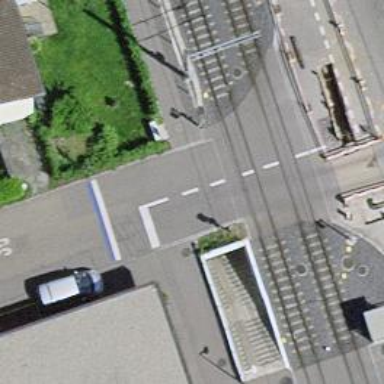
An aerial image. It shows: Level crossing with lights at the railway.